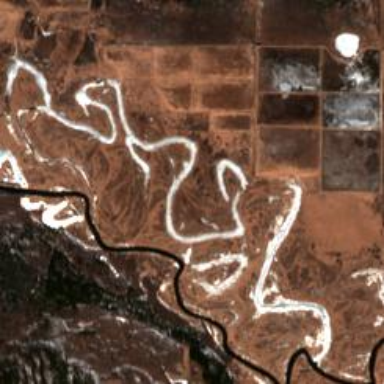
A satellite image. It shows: River flowing through natural water landscape.